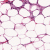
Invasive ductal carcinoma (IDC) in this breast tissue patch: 0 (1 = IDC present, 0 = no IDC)